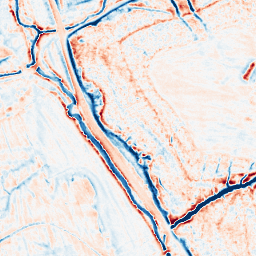
Category: edge_preserving
Decomposition family: anisotropic_diffusion
Decomposition parameters: iterations: 20
kappa: 10
gamma: 0.2
Upsampling method: bilinear
Upsampling parameters: scale: 4
Upsampling scale: 4